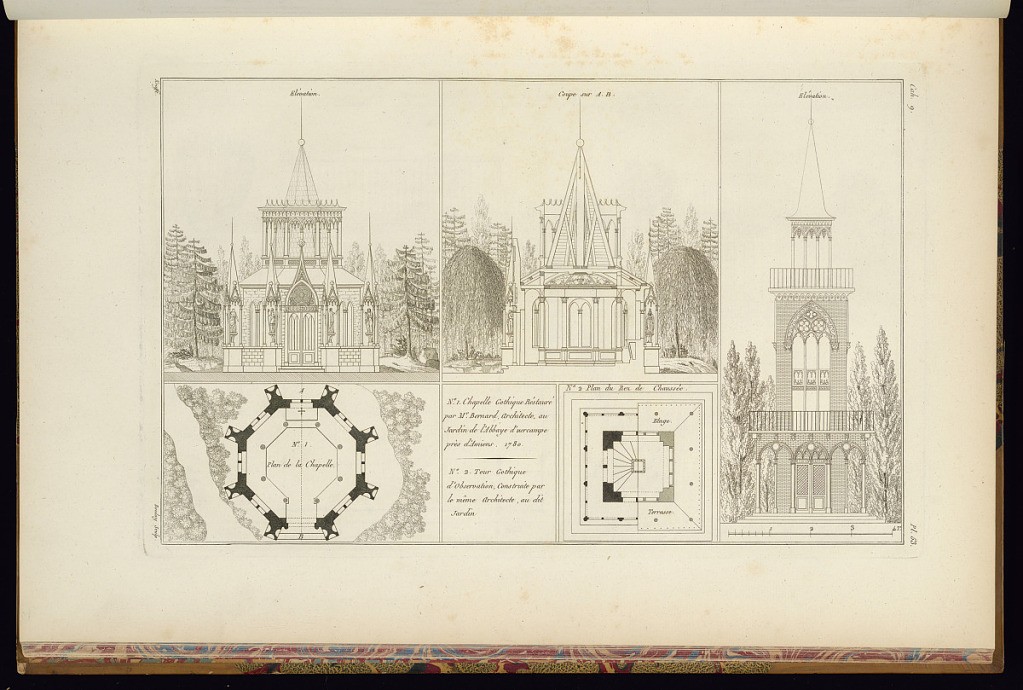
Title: Elevations and Plans of a Chapel and Observation Tower
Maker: Jean-Charles Krafft, French, 1764 - 1833
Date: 1812
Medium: Etching and engraving on paper
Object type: Print
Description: An architectural print illustrating a gothic chapel and an observation tower with two exterior elevations, one sectional view, and two floor plans. The plate is titled, numbered, and signed.